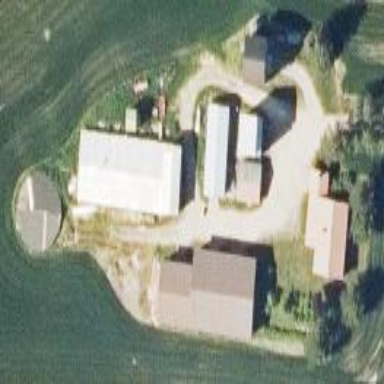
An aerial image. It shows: Farmyard area.